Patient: sex M, age 48
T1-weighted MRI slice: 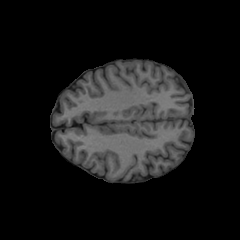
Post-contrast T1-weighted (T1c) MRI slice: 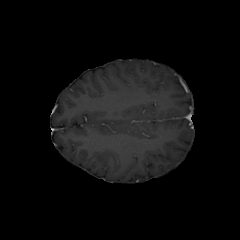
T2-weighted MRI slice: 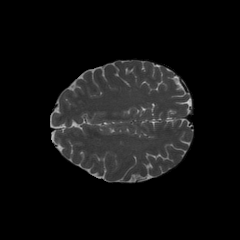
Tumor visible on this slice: no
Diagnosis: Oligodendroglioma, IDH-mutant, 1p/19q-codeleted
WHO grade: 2